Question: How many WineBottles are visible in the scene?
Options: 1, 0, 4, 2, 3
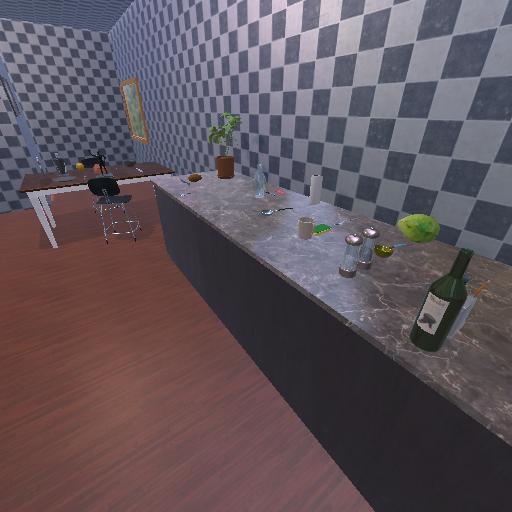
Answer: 1